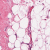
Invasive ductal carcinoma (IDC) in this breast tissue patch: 0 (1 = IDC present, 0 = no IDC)